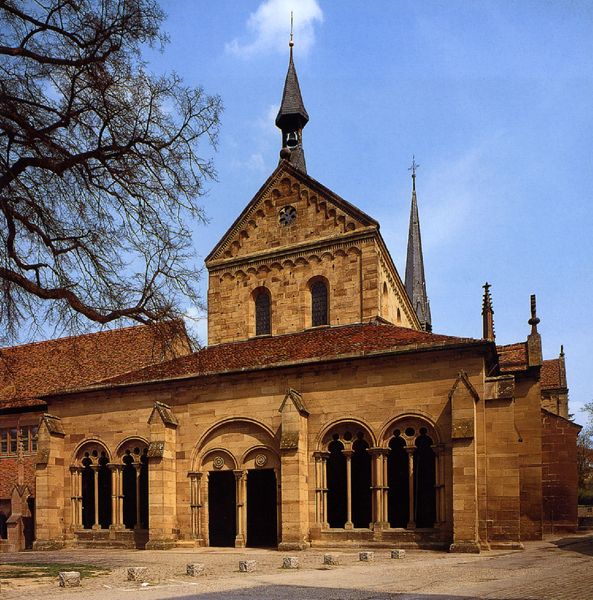
Titel: Zisterzienserkirche in Maulbronn
Standort: Maulbronn (EU - D - BW)
Schlagwörter: baum, blau, himmel, wolken, äste, fenster, straße, säulen, tür, dach, gebäude, weg, architektur, stein, steine, kirche, drei, reiter, turm, bogen, fassade, türen, dächer, platz, pilaster, rundbogen, tor, foto, fotografie, paradies, krabbe, glockenturm, kloster, kreuz, türmchen, türme, portal, kreuze, glocke, quader, risalit, glöckchen, sandstein, querhaus, rosette, hölle, teufel, mittelalter, rundbögen, kapelle, fotographie, bau, satan, maulbronn, hexe, bauwerk, maßwerk, kriche, romanisch, lisene, vorhalle, giebeldach, haupthaus, dachreiter, filiale, byzantinisch, steinern, kindesmissbrauch